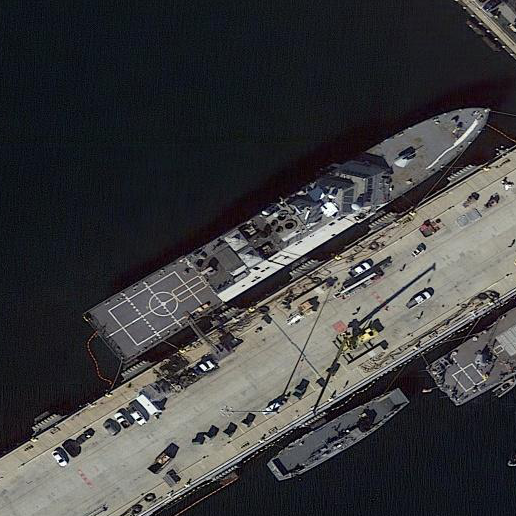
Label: Freedom-class_combat_ship